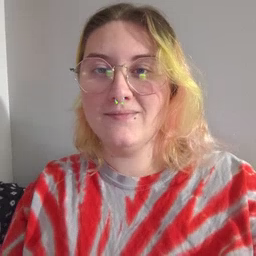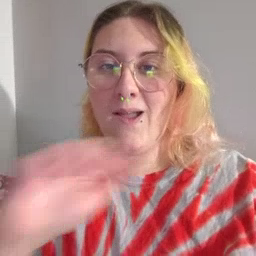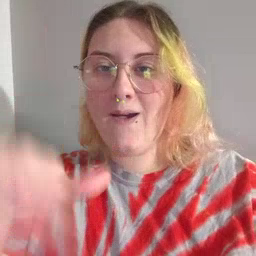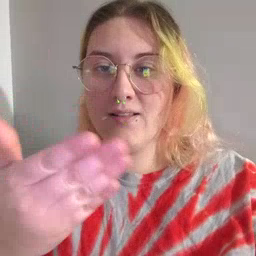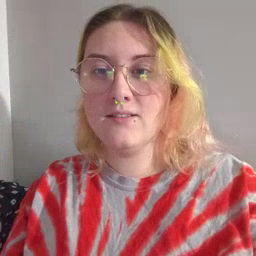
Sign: all